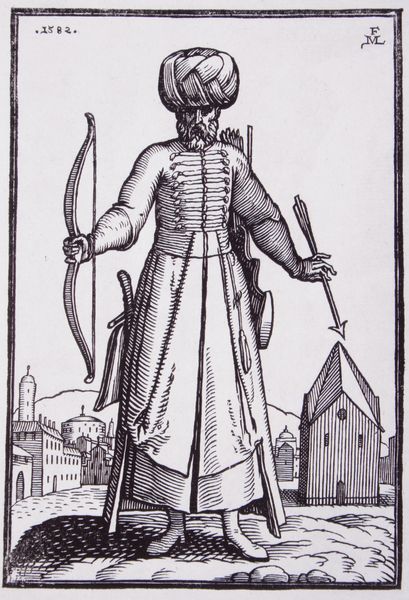
Titel: Bärtiger Soldat en face
Künstler: Melchior Lorck
Standort: Berlin
Institution: Kunstbibliothek
Schlagwörter: berg, kampf, mann, weiß, stadt, kleid, schwarz, zeichnung, blick, gebäude, gürtel, haus, schloss, rock, bart, jacke, arme, halten, stehen, stein, vollbart, bildnis, portrait, porträt, häuser, hügel, hütte, boden, figur, gewand, mantel, stehend, frontal, turm, holzschnitt, bogen, vedute, schuhe, grafik, platz, füsse, krieg, knöpfe, moschee, orient, orientalisch, palast, groß, druck, radierung, stich, bewaffnet, schwert, schwerter, uniform, waffen, soldat, stiefel, rüstung, jäger, untersicht, mittelalter, krieger, urban, wächter, turban, köcher, pfeil, arabien, perser, türkei, pfeile, araber, bogenschütze, schnürung, karlsruhe, mächtig, türke, osmane, morgenland, seriendruck, kescher, kalif, muselmann, tartar, steie, 1582, spätes mitelalter, fml